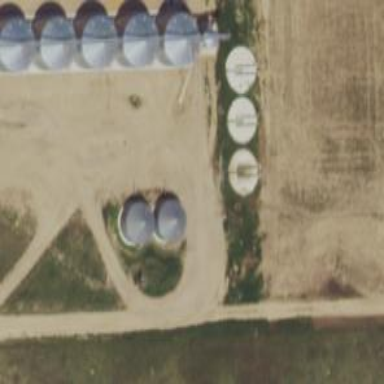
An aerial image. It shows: Silo.